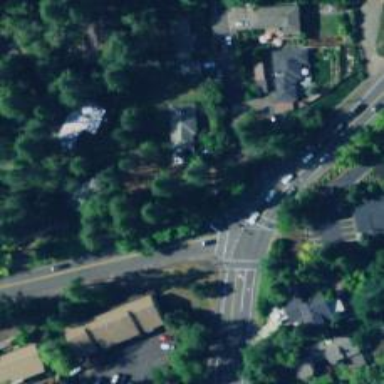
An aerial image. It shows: Solid stop line on the road.